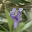
Label: 4